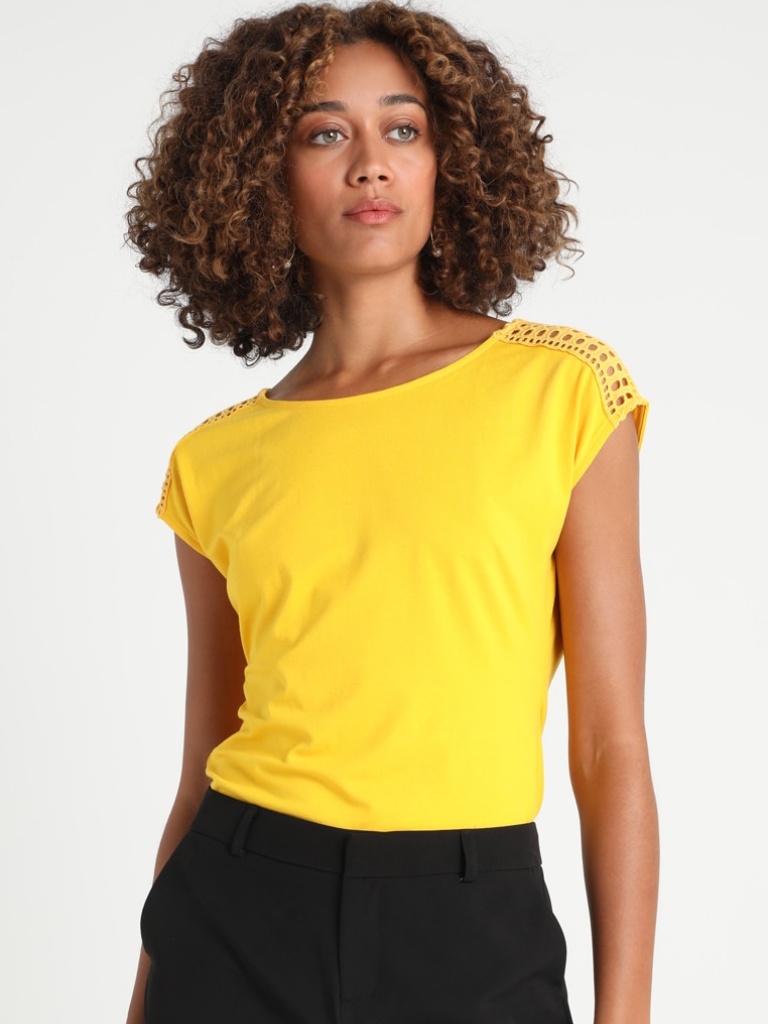
cotton tight short sleeve hip length Fully Tucked in crew t-shirt